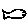
Label: fish